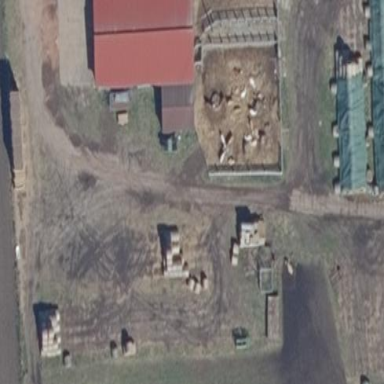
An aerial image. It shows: Farmyard area.